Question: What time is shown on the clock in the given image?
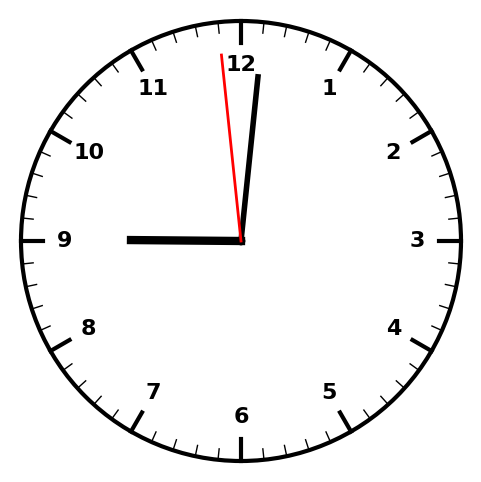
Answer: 09:00:59